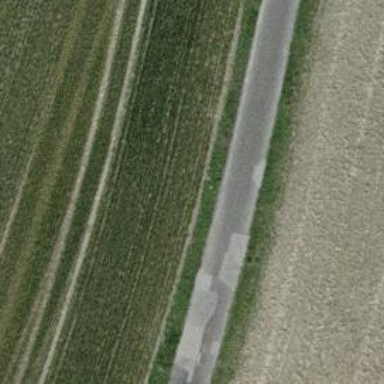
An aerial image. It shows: Track with grade 1 quality.